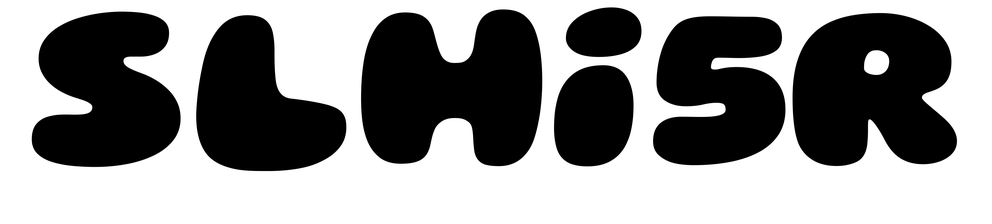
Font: Gluten_Black